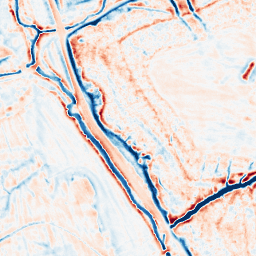
Category: edge_preserving
Decomposition family: bilateral
Decomposition parameters: d: 15
sigma_color: 75
sigma_space: 100
Upsampling method: cubic_mitchell
Upsampling parameters: scale: 8
Upsampling scale: 8